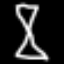
Label: hourglass